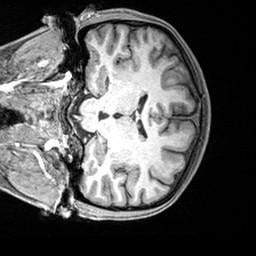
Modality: T1w
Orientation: coronal
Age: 21
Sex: female
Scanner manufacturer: siemens
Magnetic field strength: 3 T
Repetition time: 2.4 s
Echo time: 0.00217 s